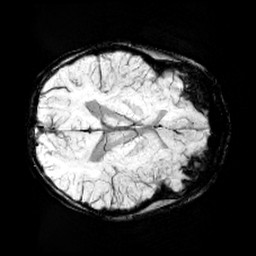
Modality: minIP
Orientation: axial
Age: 9
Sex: female
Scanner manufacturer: siemens
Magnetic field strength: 3 T
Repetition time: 0.027 s
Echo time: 0.02 s